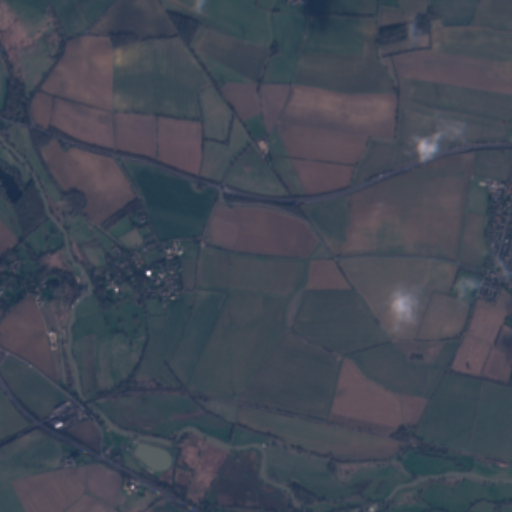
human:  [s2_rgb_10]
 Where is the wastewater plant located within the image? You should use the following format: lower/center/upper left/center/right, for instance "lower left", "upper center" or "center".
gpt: The wastewater plant is located in the lower left of the image.
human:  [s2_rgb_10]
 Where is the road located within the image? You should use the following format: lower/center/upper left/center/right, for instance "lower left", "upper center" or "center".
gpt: There is no road in the image.